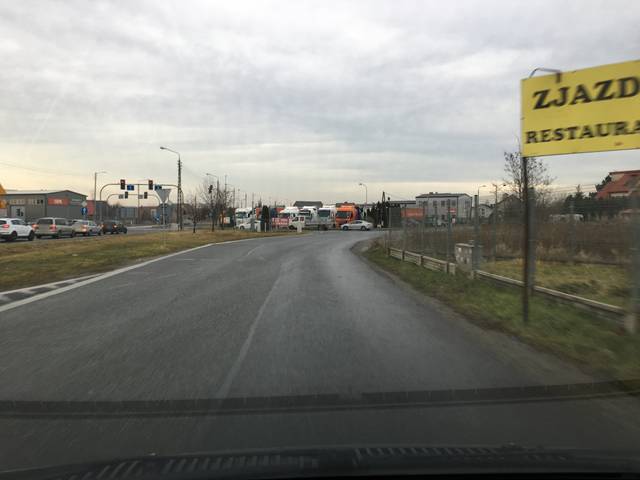
Region: Germany
Coordinates: 51.187, 17.227